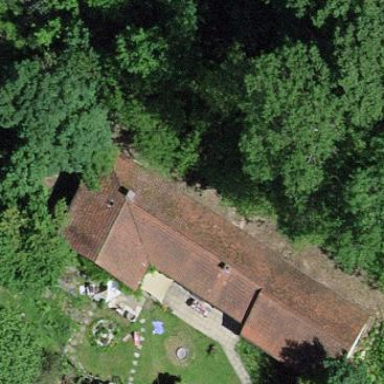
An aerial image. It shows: Detached building.